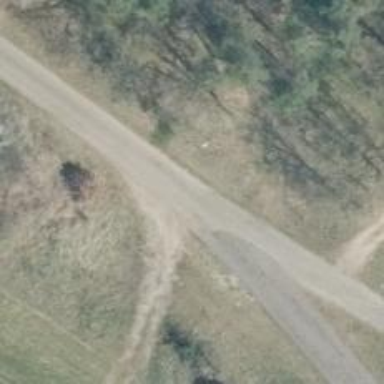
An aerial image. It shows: Unclassified road.